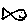
Label: fish